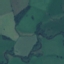
Label: Pasture